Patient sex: M
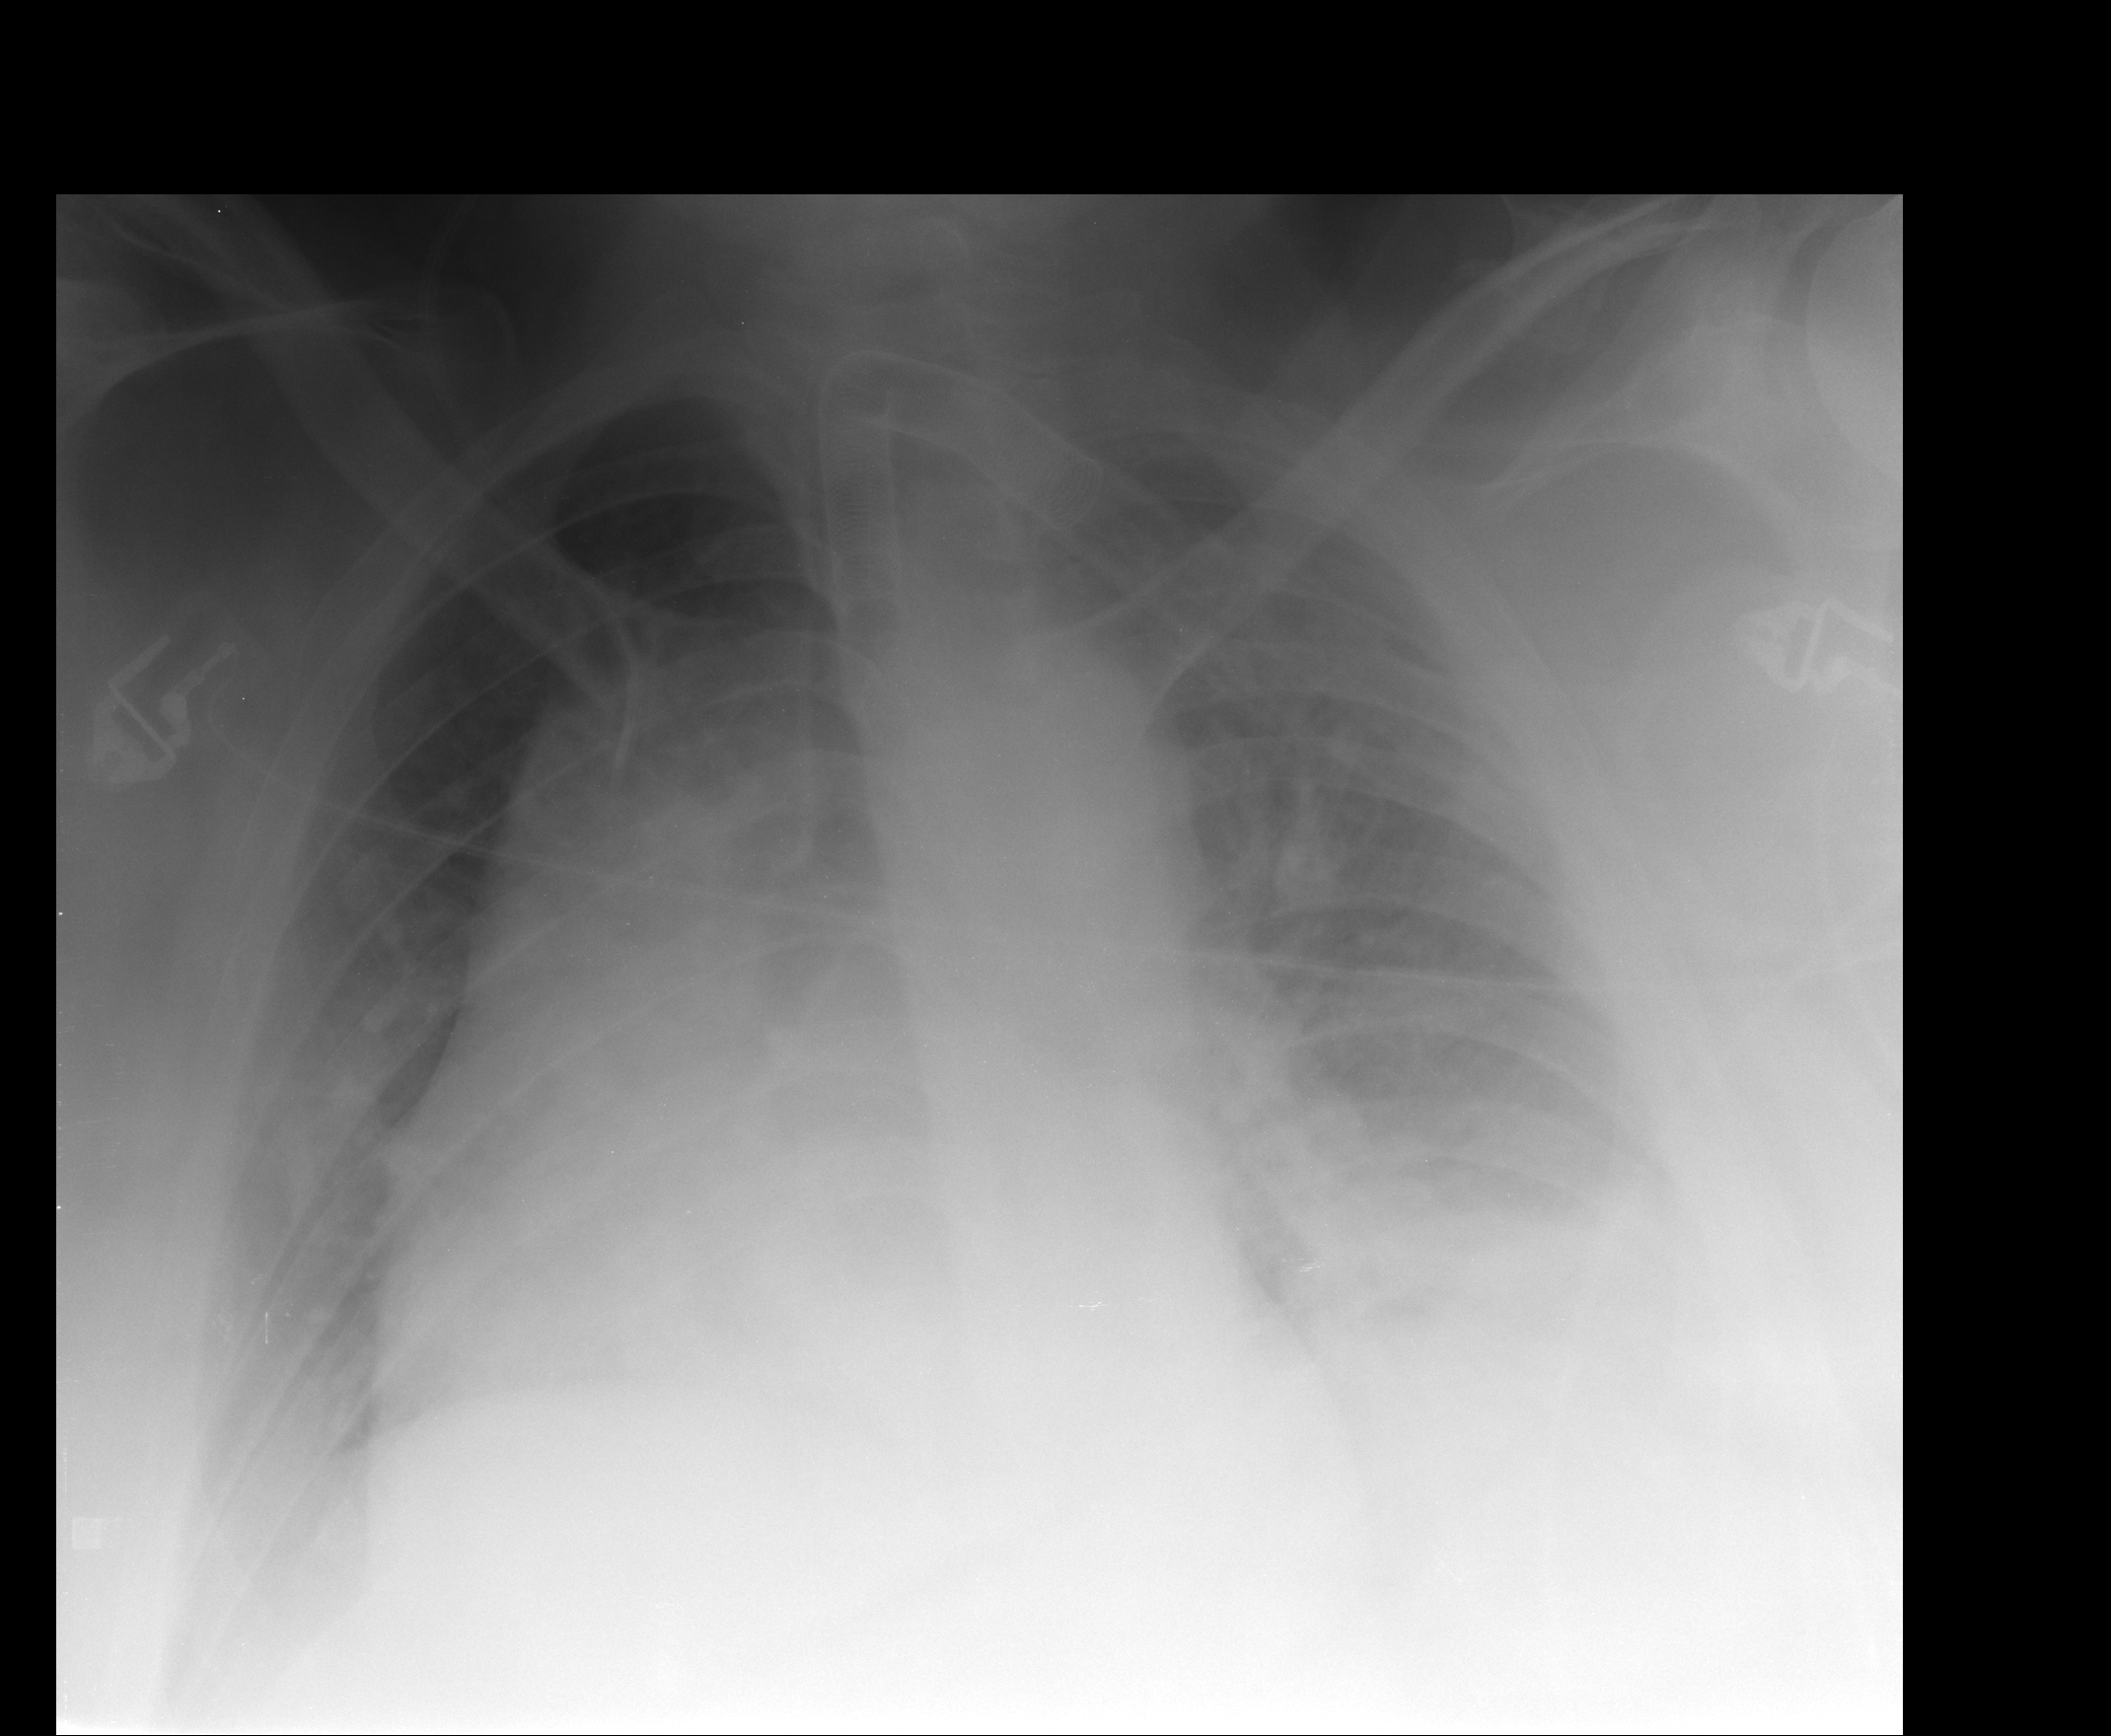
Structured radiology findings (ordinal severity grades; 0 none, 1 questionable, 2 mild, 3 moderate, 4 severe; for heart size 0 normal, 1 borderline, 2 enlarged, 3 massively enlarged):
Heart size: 2
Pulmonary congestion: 2
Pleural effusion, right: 2
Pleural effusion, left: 3
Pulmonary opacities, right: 0
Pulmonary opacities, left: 3
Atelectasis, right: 2
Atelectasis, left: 2